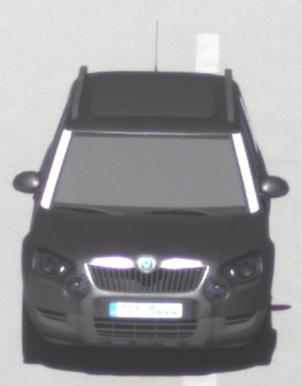
Make: Skoda
Model: Yeti 1.2 TSI
Detailed model: Yeti
Model produced from: 2009/11
Model produced until: 2011/10
Doors: 5
Color: gray
Road condition: dry road
Daytime: midday
Contrast: high contrast